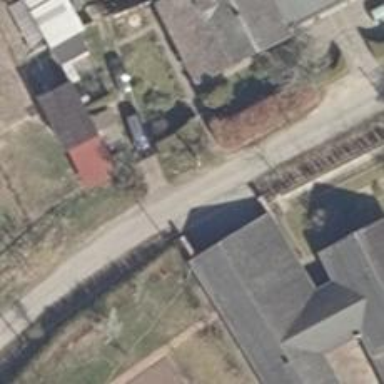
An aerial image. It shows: Residential road with gravel surface of grade2 tracktype.